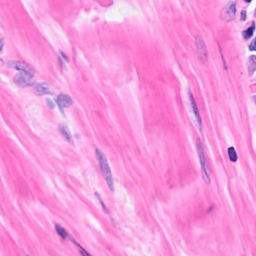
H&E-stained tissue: Breast